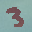
Label: 3